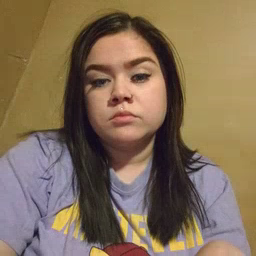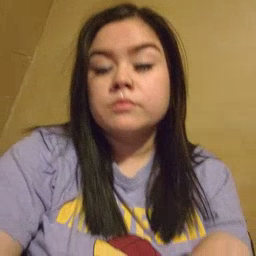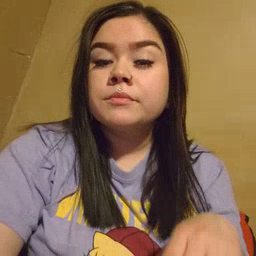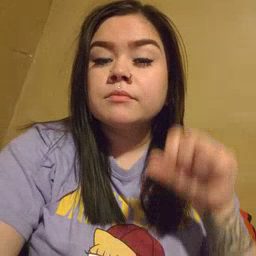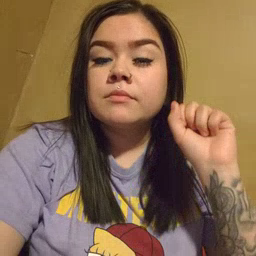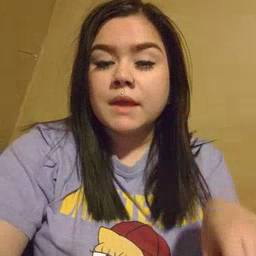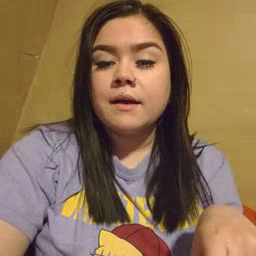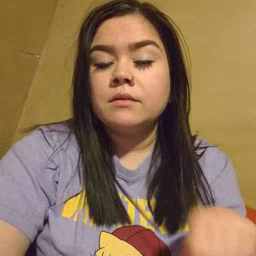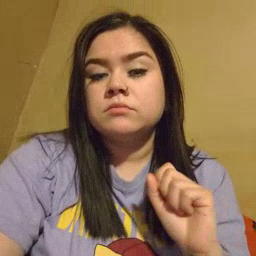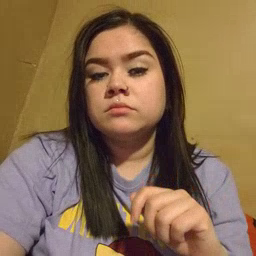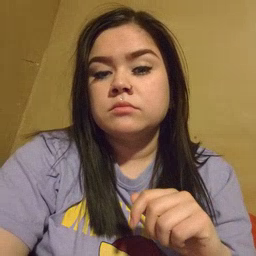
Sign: can